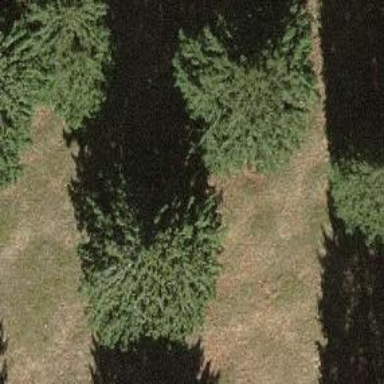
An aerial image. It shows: Single tag "natural: tree."